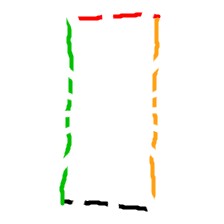
Shape: rectangle